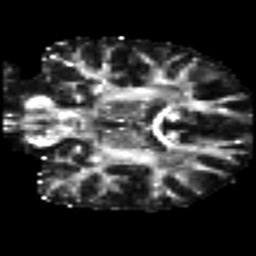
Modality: FA
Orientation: coronal
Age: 47
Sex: male
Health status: healthy
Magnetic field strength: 3 T
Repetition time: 8.4 s
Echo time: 0.0926 s